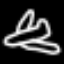
Label: airplane